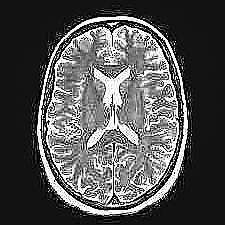
Label: notumor